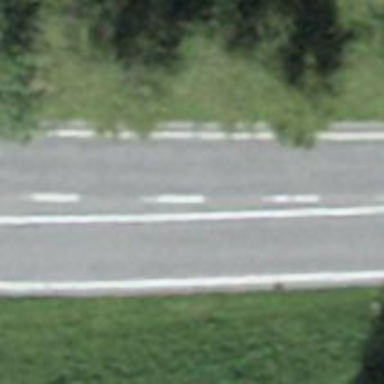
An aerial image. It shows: Primary road with asphalt surface.